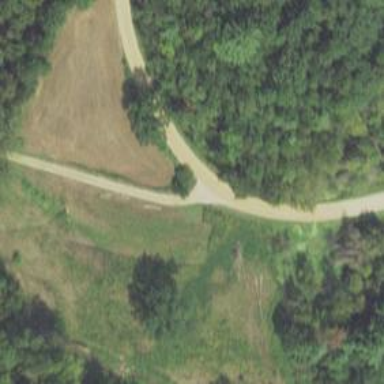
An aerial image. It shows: Unclassified road.